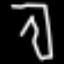
Label: pants